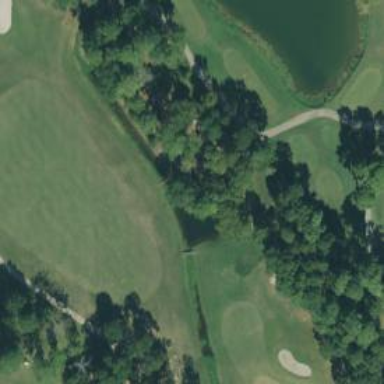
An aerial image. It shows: Golf fairway surrounded by grass.